Field crop: maize
Growth stage: 2
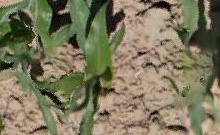
Species: maize